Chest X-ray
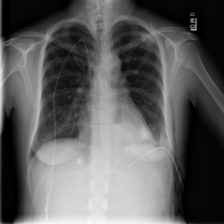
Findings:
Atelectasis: negative
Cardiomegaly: negative
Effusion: negative
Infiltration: positive
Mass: negative
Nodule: negative
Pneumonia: negative
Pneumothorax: positive
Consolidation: negative
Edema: negative
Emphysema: positive
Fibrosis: negative
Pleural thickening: negative
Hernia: negative